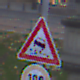
Verkehrszeichen: SchleuderOderRutschgefahr
Zusatzzeichen unten: Geschwindigkeit100
Umgebung: Outdoor, Urban
Tageszeit: SunriseSunset
Wetter: PartlyCloudy
Licht: Natural
Jahreszeit: NotSpecified
Kontrast: LowContrast